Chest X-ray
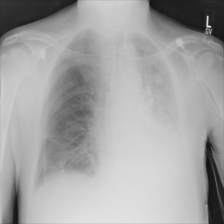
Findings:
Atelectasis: negative
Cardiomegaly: negative
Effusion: negative
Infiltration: negative
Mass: negative
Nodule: negative
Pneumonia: negative
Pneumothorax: negative
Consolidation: positive
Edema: negative
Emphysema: negative
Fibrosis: negative
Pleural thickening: negative
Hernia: negative